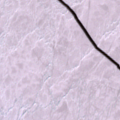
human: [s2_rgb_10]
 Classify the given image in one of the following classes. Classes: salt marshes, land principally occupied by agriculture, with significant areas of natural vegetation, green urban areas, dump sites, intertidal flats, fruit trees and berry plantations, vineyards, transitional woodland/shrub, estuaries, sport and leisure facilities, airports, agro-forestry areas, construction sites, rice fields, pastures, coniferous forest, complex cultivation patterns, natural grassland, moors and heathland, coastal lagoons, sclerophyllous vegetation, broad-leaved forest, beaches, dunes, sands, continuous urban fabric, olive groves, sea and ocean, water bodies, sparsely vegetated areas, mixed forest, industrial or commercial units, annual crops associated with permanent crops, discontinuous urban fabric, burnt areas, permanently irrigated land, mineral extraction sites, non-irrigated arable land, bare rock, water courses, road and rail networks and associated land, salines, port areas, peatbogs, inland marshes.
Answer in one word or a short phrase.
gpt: sea and ocean